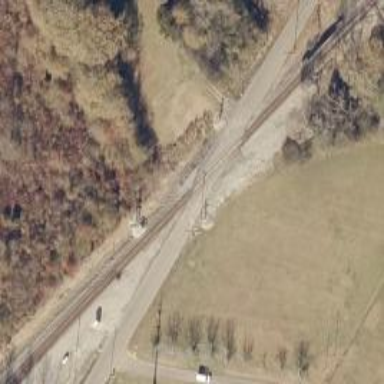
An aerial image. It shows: Railway signal.